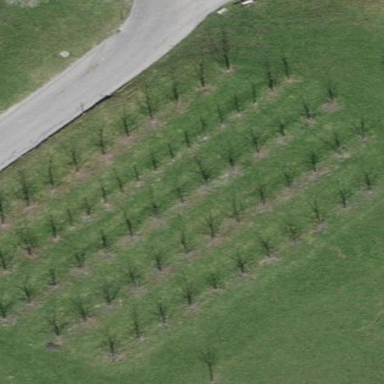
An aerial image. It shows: Orchard.